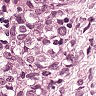
Metastatic tissue present: yes